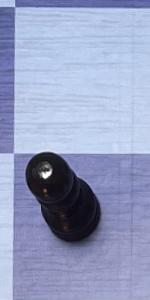
Label: Pawn_Black